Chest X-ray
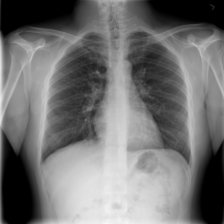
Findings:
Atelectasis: negative
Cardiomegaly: negative
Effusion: negative
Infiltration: negative
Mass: negative
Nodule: negative
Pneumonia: negative
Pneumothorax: negative
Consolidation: negative
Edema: negative
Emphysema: negative
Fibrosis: negative
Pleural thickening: negative
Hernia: negative